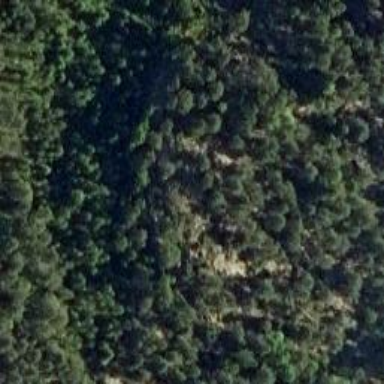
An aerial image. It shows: Cliff in nature.